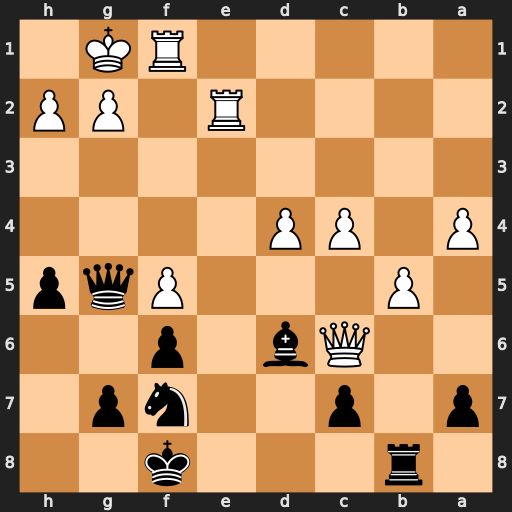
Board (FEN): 1r3k2/p1p2np1/2Qb1p2/1P3Pqp/P1PP4/8/4R1PP/5RK1
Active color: b
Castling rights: -
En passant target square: -
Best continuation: Qh4 g3 Qxd4+